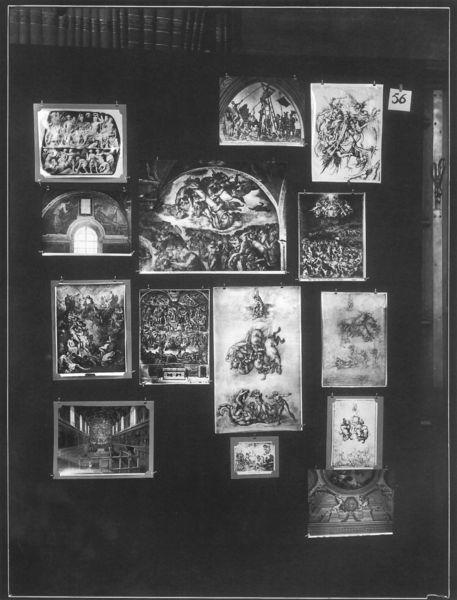
Titel: Mnemosyne (Bilderatlas, Fotos der Tafeln)
Künstler: Aby Warburg
Institution: London, The Warburg Institute Archive ©
Schlagwörter: gemälde, himmel, weiß, wolken, fenster, grau, schaufenster, schwarz, wand, architektur, spiegel, kirche, engel, bilder, bücher, fotos, klein, tafel, foto, fotografie, buch, religion, schwarz-weiß, durcheinander, mythologie, ausstellung, höllensturz, auktion, versteigerung, bibliothek, sammlung, heilige, entwürfe, nummeriert, nummer, details, drucke, bildchen, zeichnungen, ansichten, übersicht, montage, fotografien, postkarten, schaubild, warburg, bilderatlas, reproduktionen, 56, fotowand, 14, aufsteller, bildwand